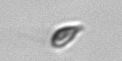
Label: Cryptophyta